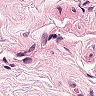
Metastatic tissue present: no